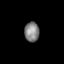
Tissue: skin
Cell type: Epithelial cells
Senescence score: 0.2282
Nuclear area (px): 284
Mean DAPI intensity: 131.085